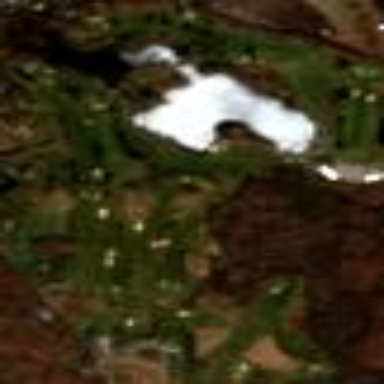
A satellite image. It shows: Golf course surrounded by greenery.